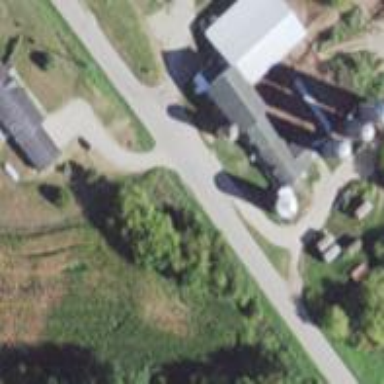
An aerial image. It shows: Silo.